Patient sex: M
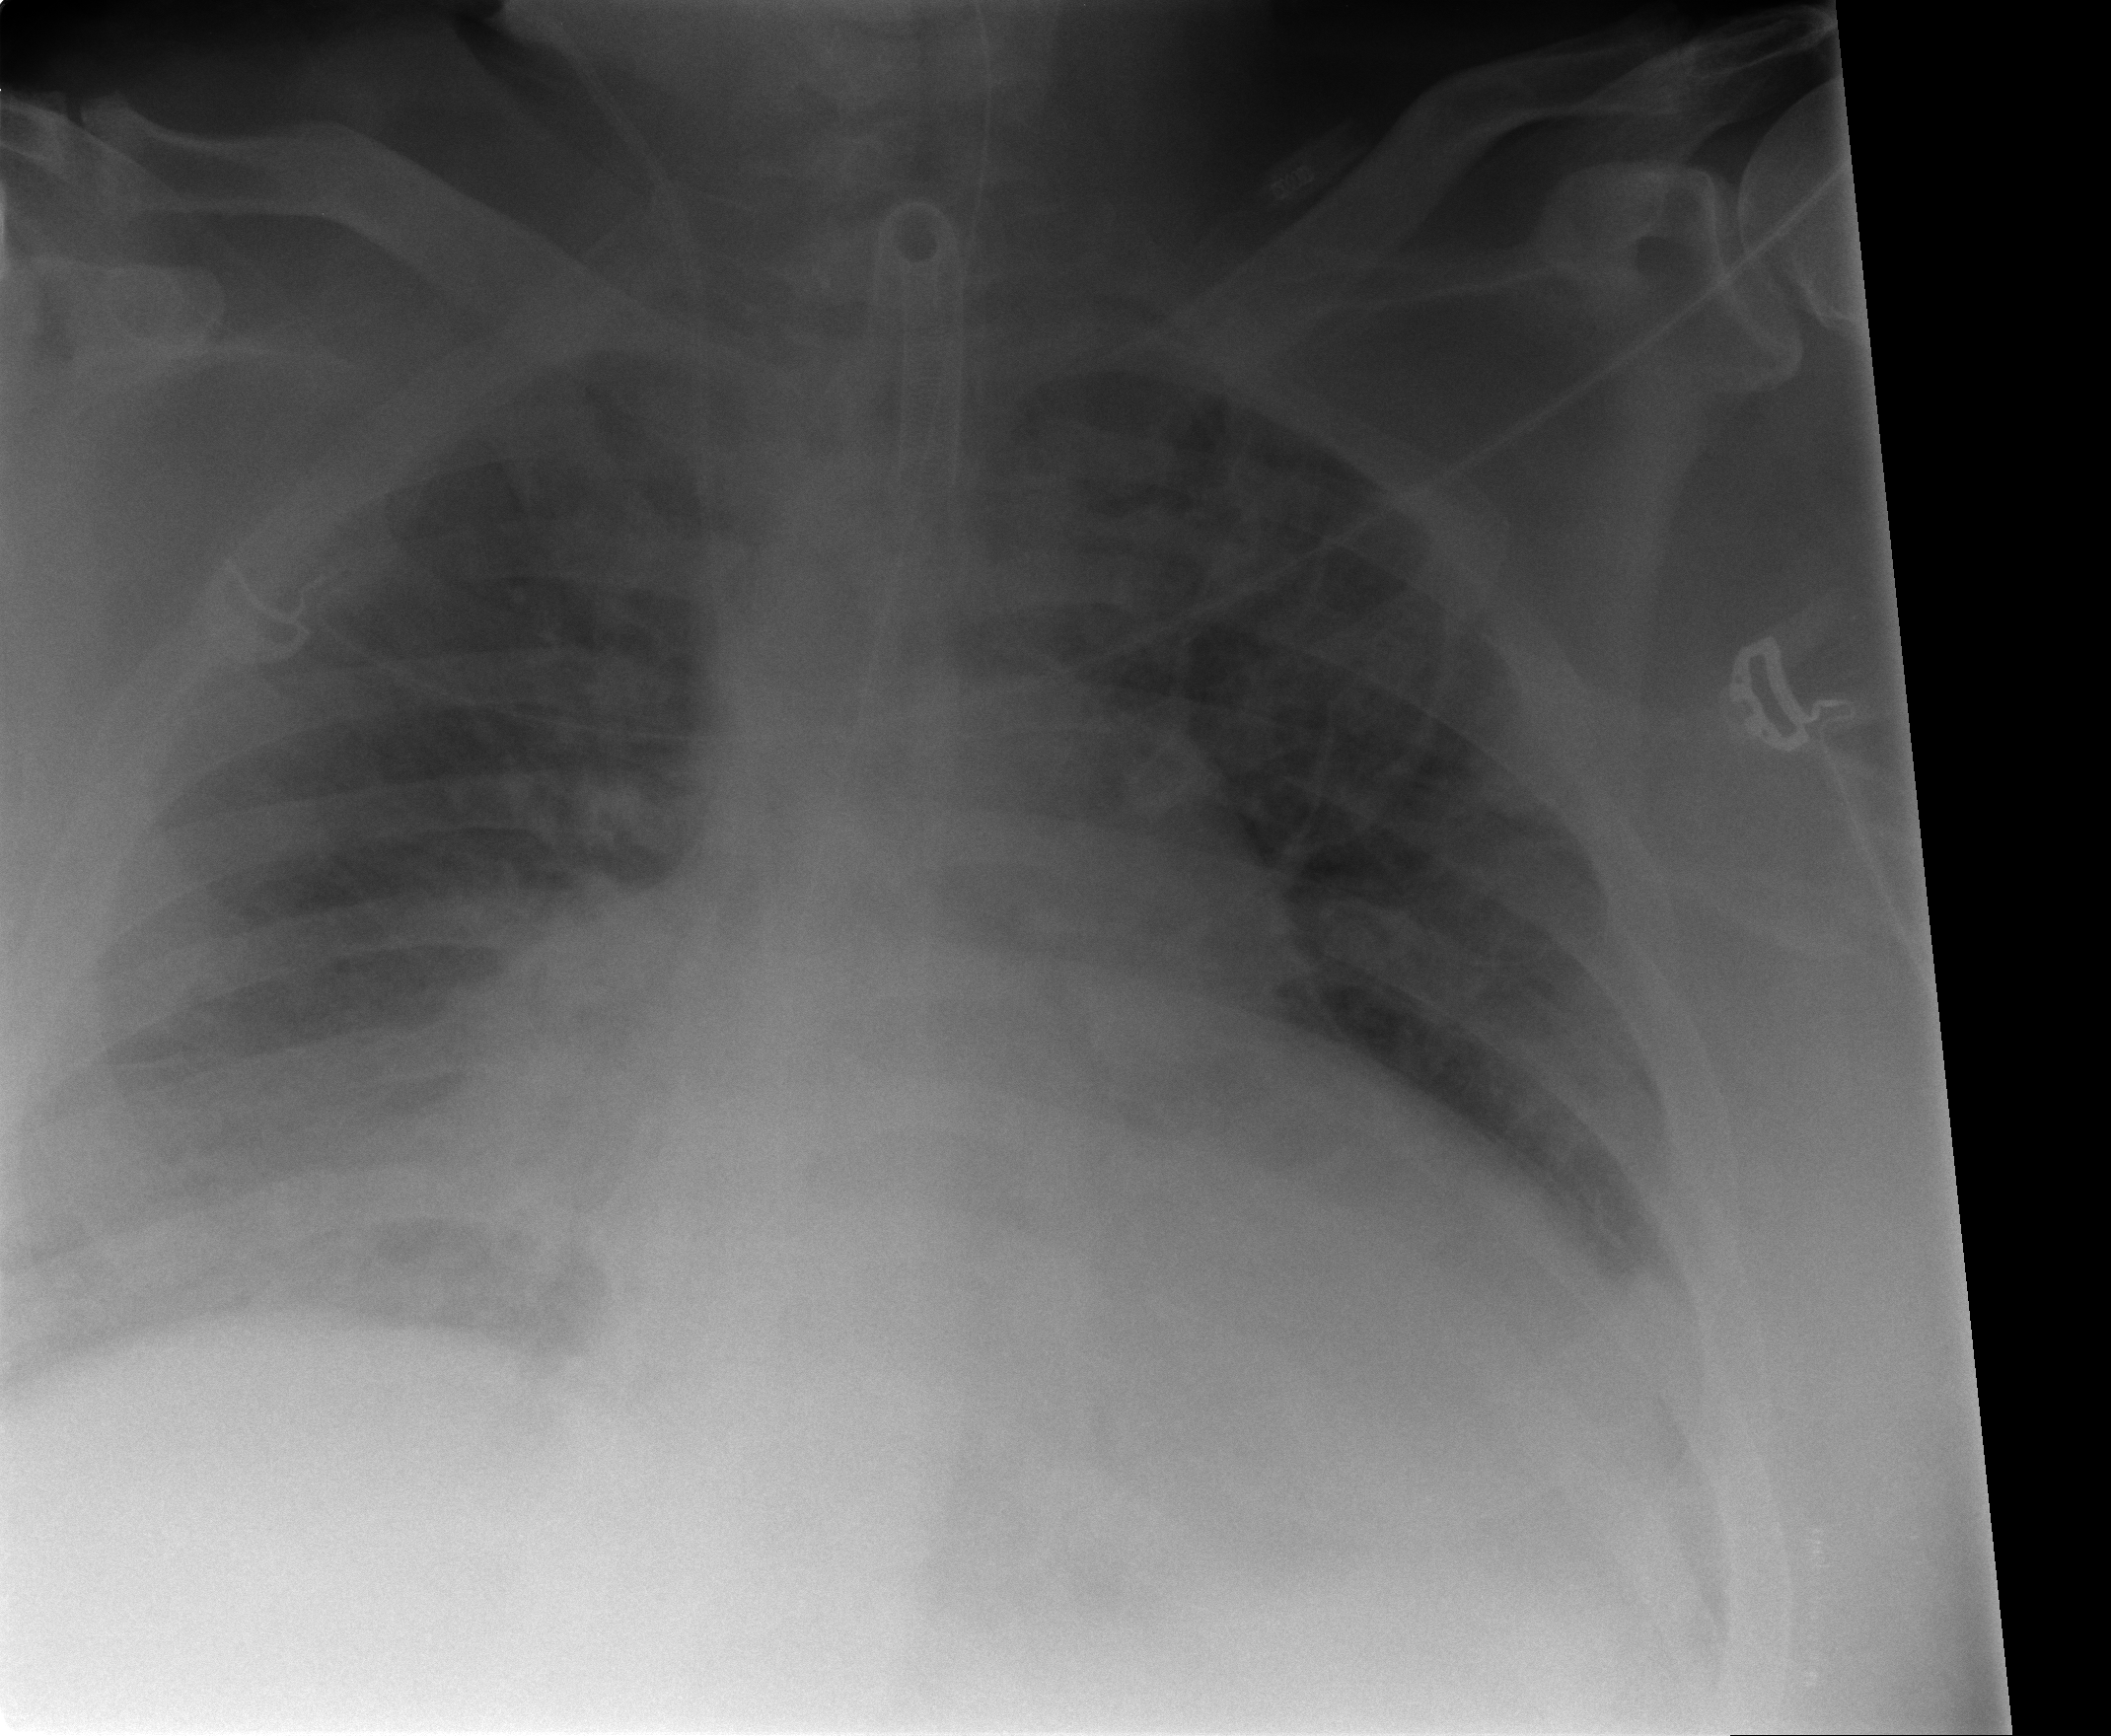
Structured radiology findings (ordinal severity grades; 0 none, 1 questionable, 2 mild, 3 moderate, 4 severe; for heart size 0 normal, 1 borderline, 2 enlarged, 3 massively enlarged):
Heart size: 2
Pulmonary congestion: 2
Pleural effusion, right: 2
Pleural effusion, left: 2
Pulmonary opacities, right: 0
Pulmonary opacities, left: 0
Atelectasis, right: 1
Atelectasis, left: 1